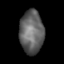
Tissue: skin
Cell type: Fibroblasts
Senescence score: 0.7117
Nuclear area (px): 1016
Mean DAPI intensity: 98.012